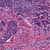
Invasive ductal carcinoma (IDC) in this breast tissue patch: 1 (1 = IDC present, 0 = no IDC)